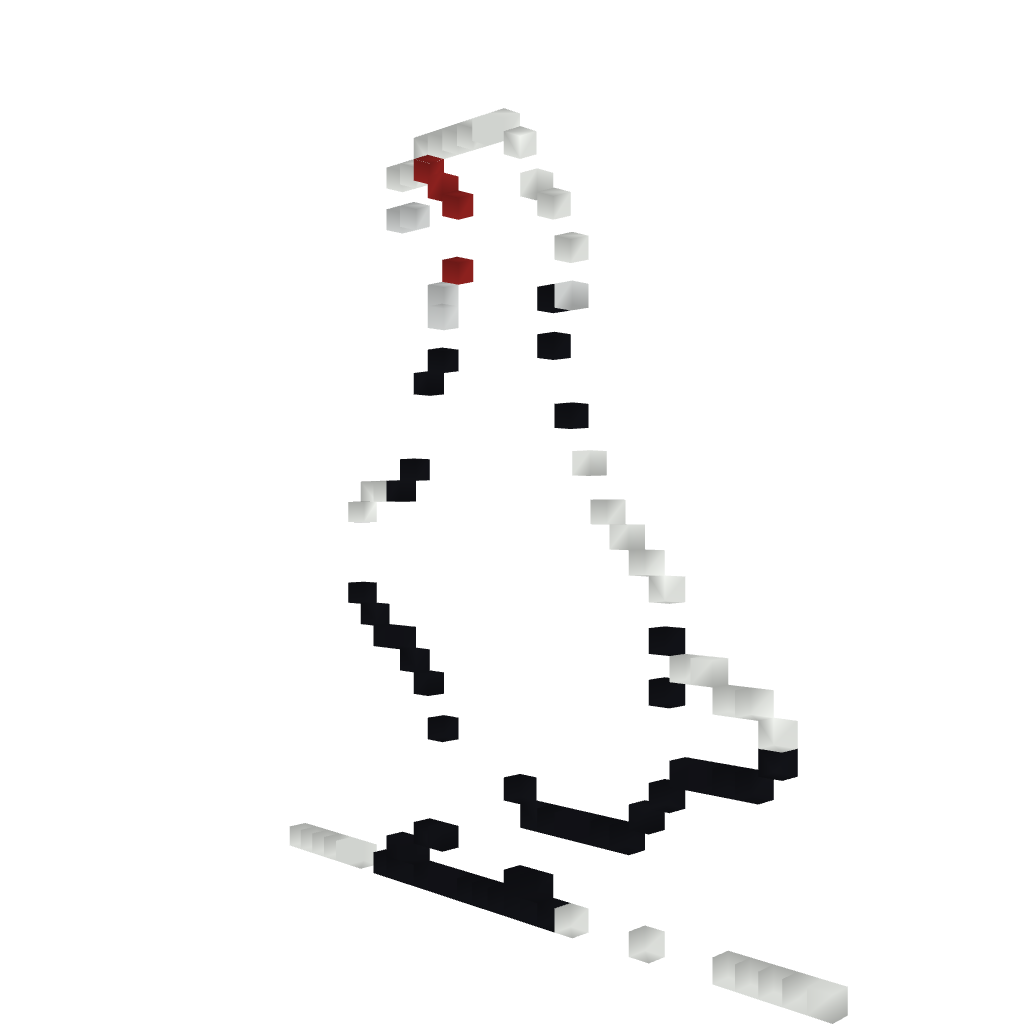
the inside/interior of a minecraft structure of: Daffy Duck